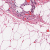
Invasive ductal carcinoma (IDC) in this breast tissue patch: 0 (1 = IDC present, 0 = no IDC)